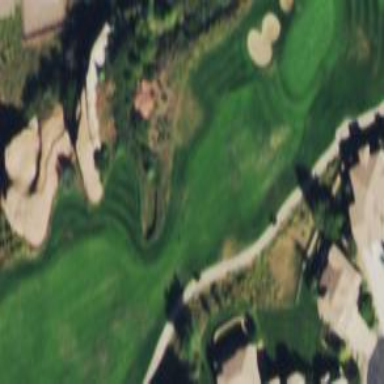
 part of golf course fairway. It is used for the sport of golf."